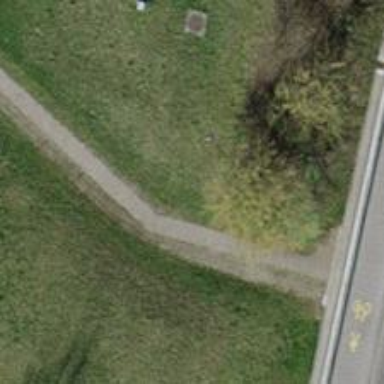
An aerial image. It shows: Service road covered with grass pavers.